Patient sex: M
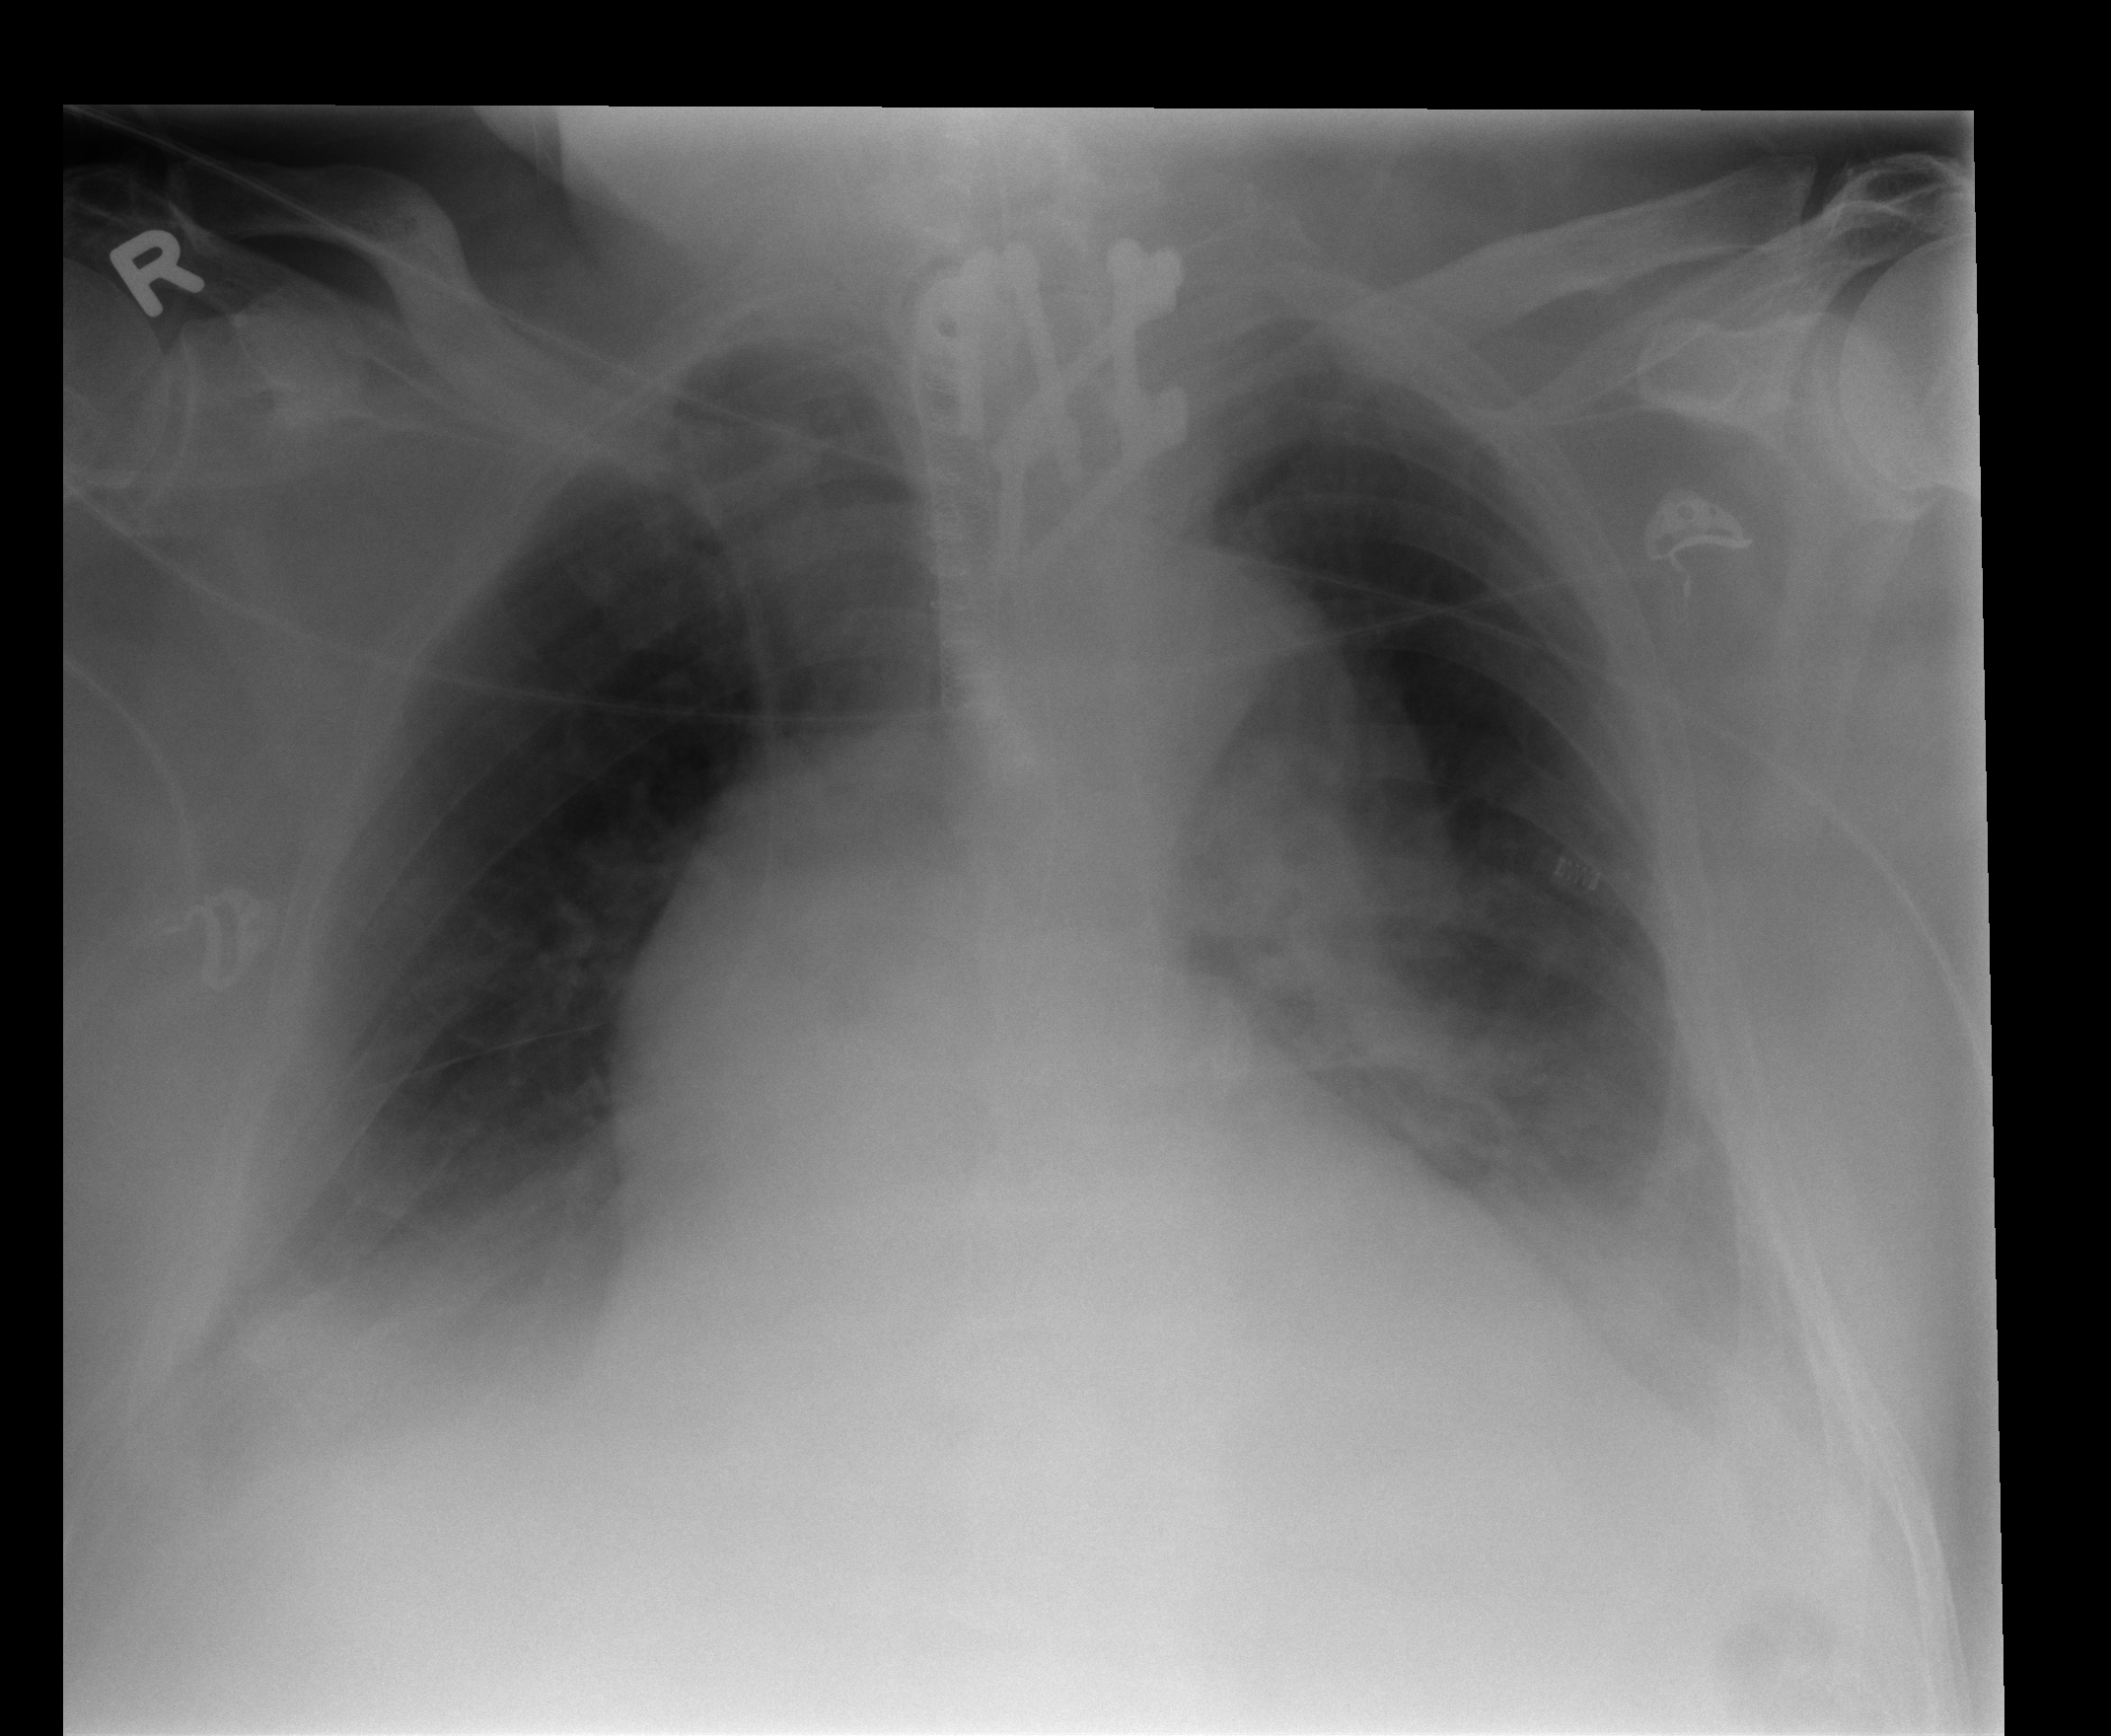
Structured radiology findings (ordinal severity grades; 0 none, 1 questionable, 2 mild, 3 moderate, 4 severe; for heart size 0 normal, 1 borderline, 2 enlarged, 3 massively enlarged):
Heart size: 3
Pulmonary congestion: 2
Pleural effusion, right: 2
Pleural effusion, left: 3
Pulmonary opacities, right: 0
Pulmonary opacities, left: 0
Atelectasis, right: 2
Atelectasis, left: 2